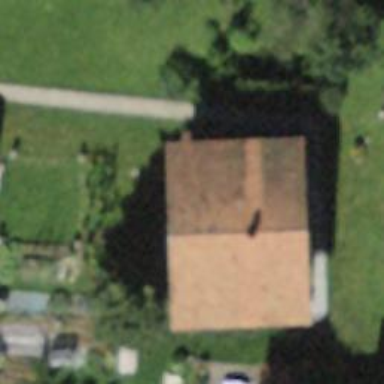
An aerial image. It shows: Detached building with gabled roof.